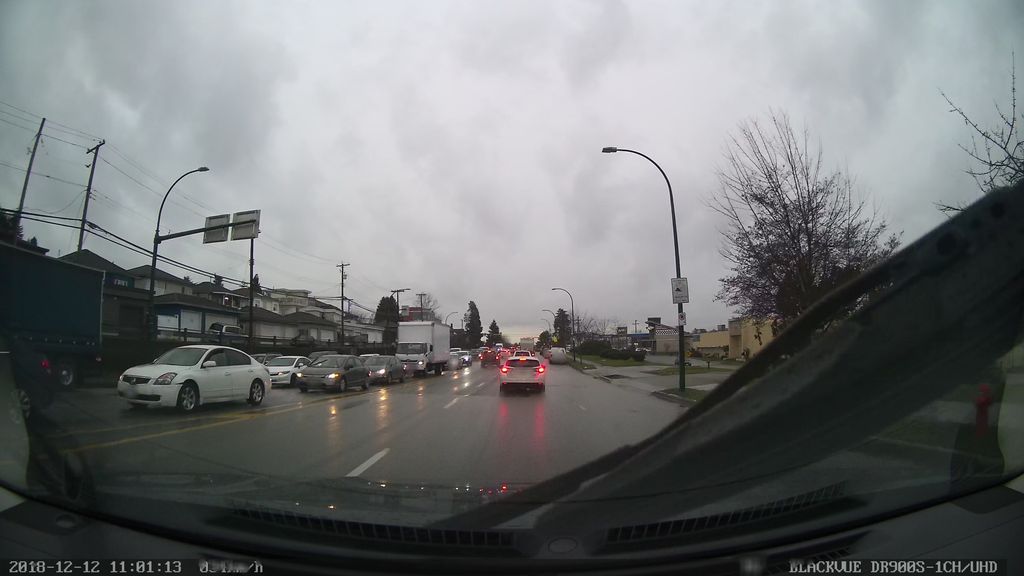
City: vancouver